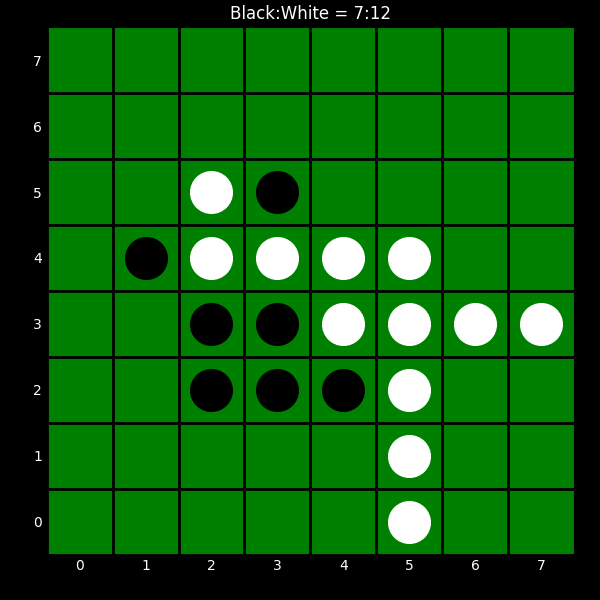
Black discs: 7
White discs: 12